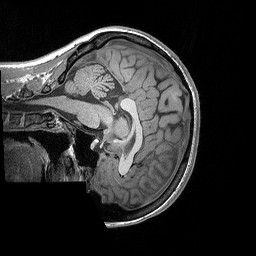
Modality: T1w
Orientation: sagittal
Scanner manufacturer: siemens
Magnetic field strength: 3 T
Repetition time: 2.3 s
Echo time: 0.00298 s